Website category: sports
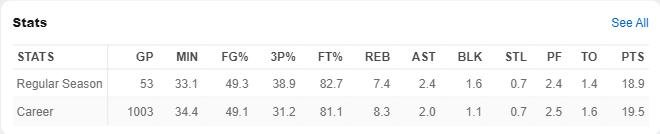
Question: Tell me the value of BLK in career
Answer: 1.1

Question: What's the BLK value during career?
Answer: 1.1

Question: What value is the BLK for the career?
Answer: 1.1

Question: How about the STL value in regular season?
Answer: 0.7

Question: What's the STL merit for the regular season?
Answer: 0.7

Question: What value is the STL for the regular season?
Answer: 0.7

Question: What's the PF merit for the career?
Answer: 2.5

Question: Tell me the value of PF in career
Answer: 2.5

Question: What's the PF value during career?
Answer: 2.5

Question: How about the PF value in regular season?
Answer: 2.4

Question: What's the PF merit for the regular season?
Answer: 2.4

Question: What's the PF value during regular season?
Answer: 2.4

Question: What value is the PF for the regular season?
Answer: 2.4

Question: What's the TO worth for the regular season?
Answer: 1.4

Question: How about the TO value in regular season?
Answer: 1.4

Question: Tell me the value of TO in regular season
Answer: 1.4

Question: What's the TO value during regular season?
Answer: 1.4

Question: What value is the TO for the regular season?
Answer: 1.4

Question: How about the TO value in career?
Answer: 1.6

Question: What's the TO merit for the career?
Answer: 1.6

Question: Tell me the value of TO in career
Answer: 1.6

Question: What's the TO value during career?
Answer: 1.6

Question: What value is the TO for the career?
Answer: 1.6

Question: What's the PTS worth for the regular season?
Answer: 18.9

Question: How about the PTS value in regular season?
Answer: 18.9

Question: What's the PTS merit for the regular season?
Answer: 18.9

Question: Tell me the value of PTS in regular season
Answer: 18.9

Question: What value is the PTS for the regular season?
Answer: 18.9

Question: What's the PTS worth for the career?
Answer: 19.5

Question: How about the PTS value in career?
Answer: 19.5

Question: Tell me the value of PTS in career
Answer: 19.5

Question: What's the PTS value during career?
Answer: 19.5

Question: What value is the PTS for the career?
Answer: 19.5